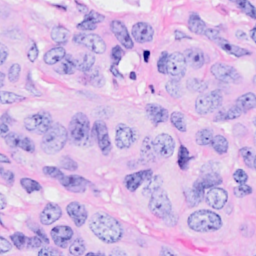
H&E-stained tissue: Breast